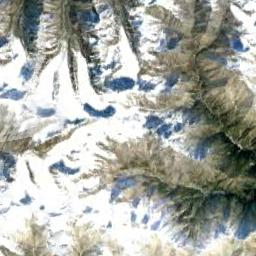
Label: snowberg